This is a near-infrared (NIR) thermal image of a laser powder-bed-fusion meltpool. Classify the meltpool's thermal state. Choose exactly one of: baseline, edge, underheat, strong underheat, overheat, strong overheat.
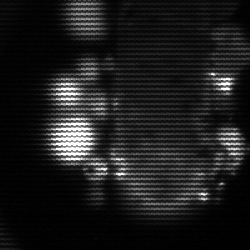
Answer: strong underheat